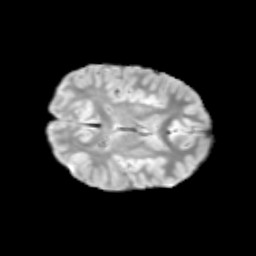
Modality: T2w
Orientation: axial
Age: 10
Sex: male
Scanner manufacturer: siemens
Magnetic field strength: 3 T
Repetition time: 3.8 s
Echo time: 0.07 s